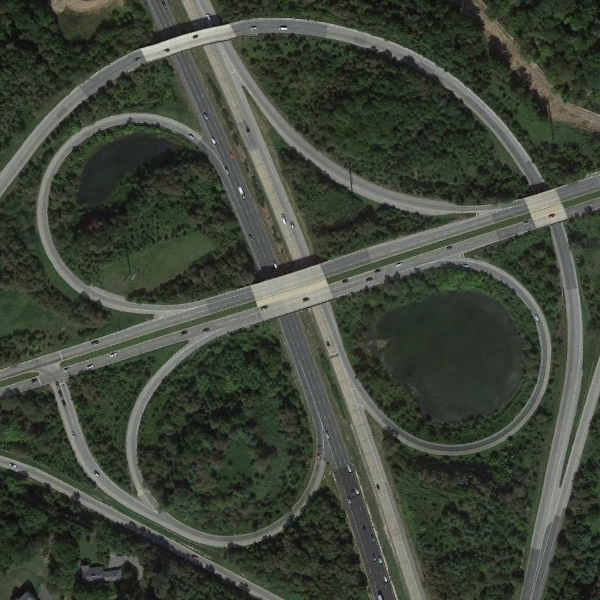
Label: Viaduct